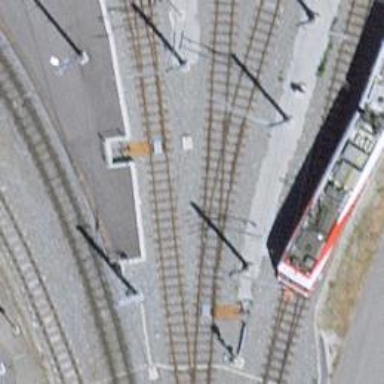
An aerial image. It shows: Railway switch.